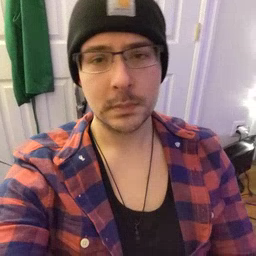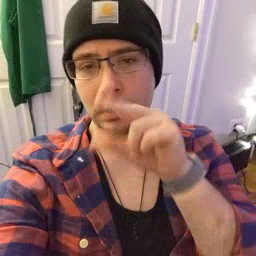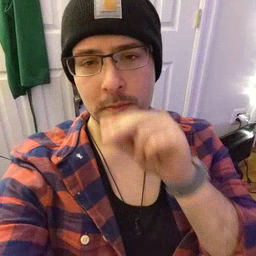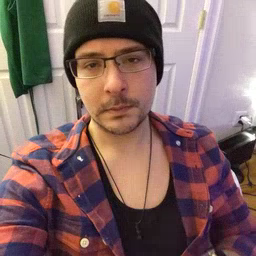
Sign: duck